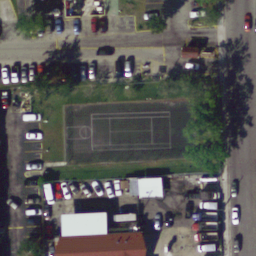
Label: tennis court